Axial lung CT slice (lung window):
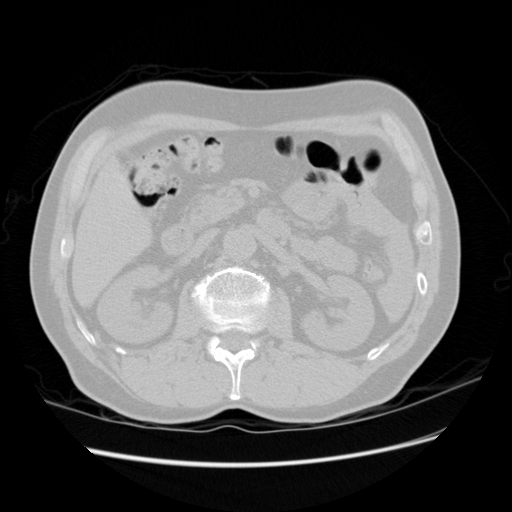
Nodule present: no